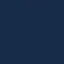
Label: SeaLake